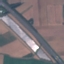
Land use / land cover: Highway